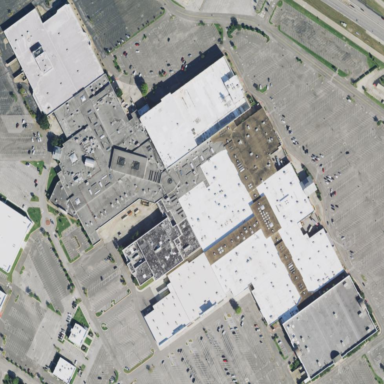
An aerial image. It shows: Mall building.